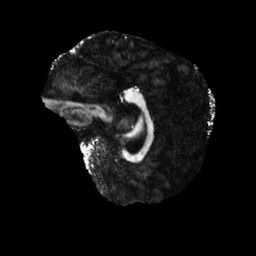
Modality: FA
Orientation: sagittal
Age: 30
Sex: female
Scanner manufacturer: siemens
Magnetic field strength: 6.98 T
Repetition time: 7.776 s
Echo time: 0.076 s